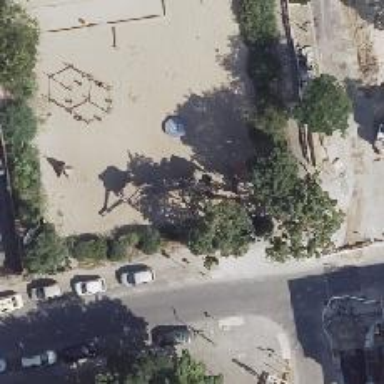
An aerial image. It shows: Playground featuring climbing wall.